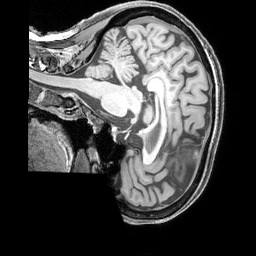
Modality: T1w
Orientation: sagittal
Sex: female
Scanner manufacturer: siemens
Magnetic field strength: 3 T
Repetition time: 2.3 s
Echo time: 0.00226 s